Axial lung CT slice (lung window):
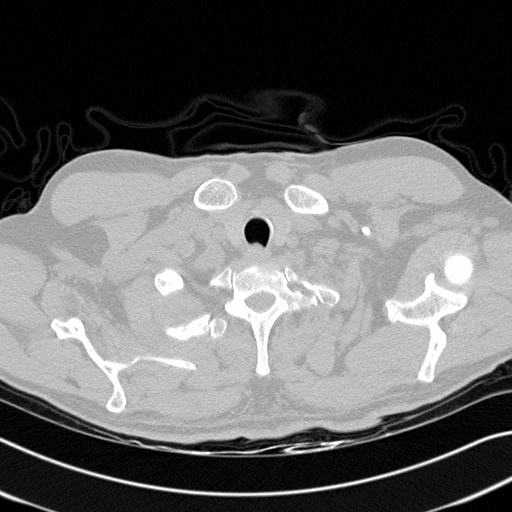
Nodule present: no